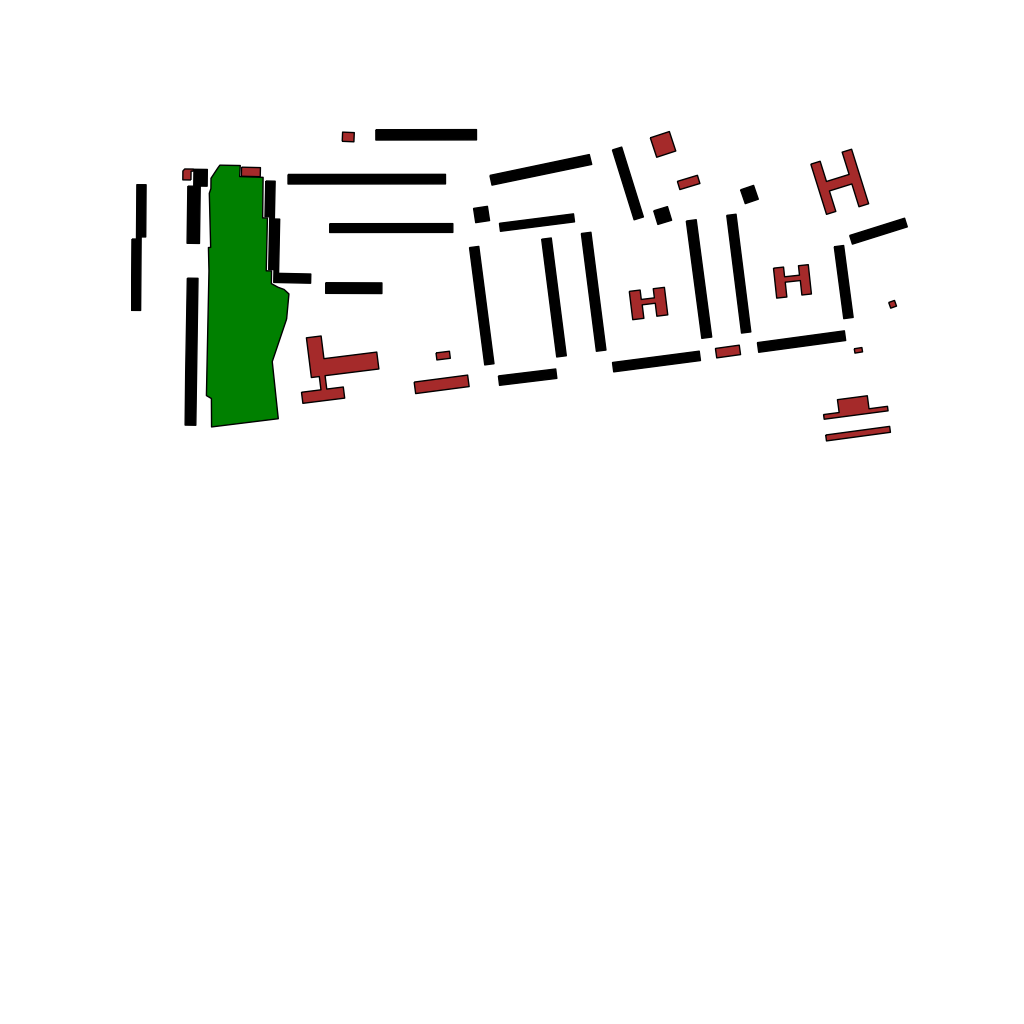
Tags: overhead vector_map, agriculture, business, recreation, residential, special, modern, soviet, high_rise, individual_rise, low_rise, density_3, Building, Facility, Park, 1.0 km²